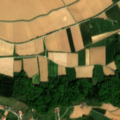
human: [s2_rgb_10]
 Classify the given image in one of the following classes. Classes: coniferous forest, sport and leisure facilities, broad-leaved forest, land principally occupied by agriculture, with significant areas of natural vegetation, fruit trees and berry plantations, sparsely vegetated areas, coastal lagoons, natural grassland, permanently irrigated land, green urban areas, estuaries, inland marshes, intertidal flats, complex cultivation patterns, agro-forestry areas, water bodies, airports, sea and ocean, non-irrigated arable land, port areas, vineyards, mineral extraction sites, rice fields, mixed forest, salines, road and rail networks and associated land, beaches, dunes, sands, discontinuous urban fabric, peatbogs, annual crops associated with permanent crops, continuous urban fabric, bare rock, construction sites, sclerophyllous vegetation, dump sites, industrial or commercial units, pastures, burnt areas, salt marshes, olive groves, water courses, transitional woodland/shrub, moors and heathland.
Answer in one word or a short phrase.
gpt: non-irrigated arable land, complex cultivation patterns, broad-leaved forest, mixed forest